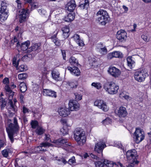
Tumor epithelial tissue: yes
Tumor-associated stroma tissue: no
Normal tissue: no